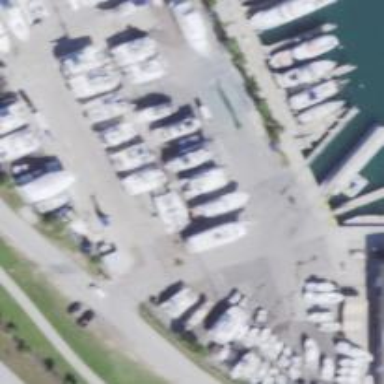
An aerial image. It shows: Boatyard along the waterway.